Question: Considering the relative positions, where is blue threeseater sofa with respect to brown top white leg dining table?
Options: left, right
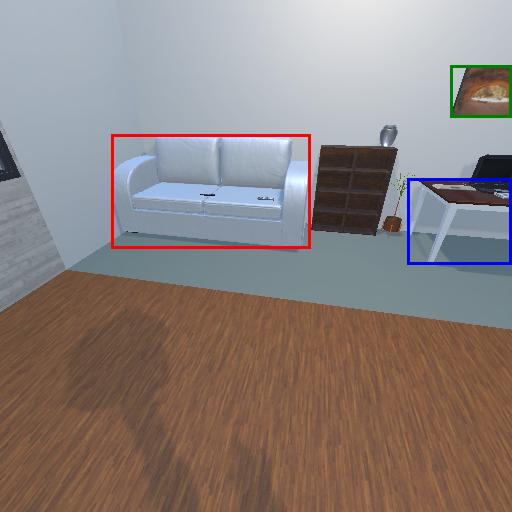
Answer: left